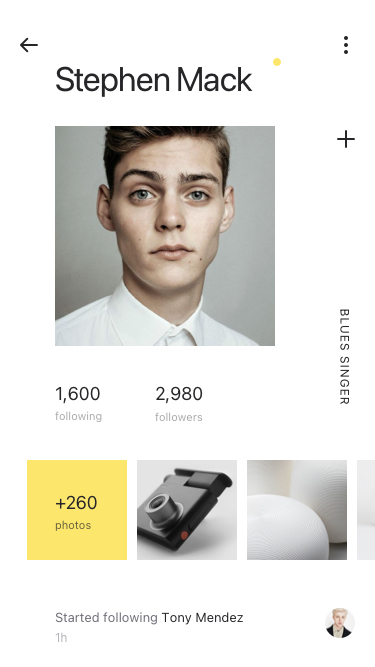
Text in this UI design:
Started following Tony Mendez
1h
+260
photos
Stephen Mack
blues singer
2,980
followers
1,600
following